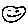
Label: smiley face